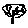
Label: tree